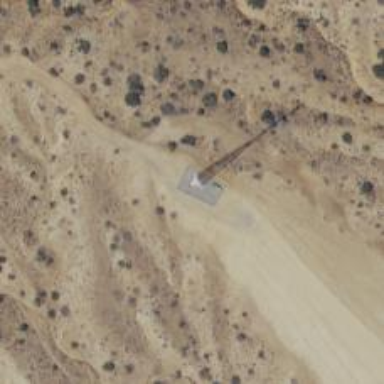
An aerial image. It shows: Man-made mast used for communication purposes.